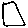
Label: square